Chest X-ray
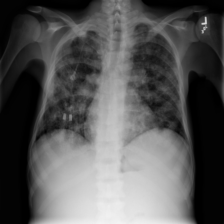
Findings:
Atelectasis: negative
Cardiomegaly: negative
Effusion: negative
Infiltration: positive
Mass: negative
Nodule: positive
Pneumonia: negative
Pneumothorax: negative
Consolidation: negative
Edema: negative
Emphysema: negative
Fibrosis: negative
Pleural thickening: positive
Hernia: negative